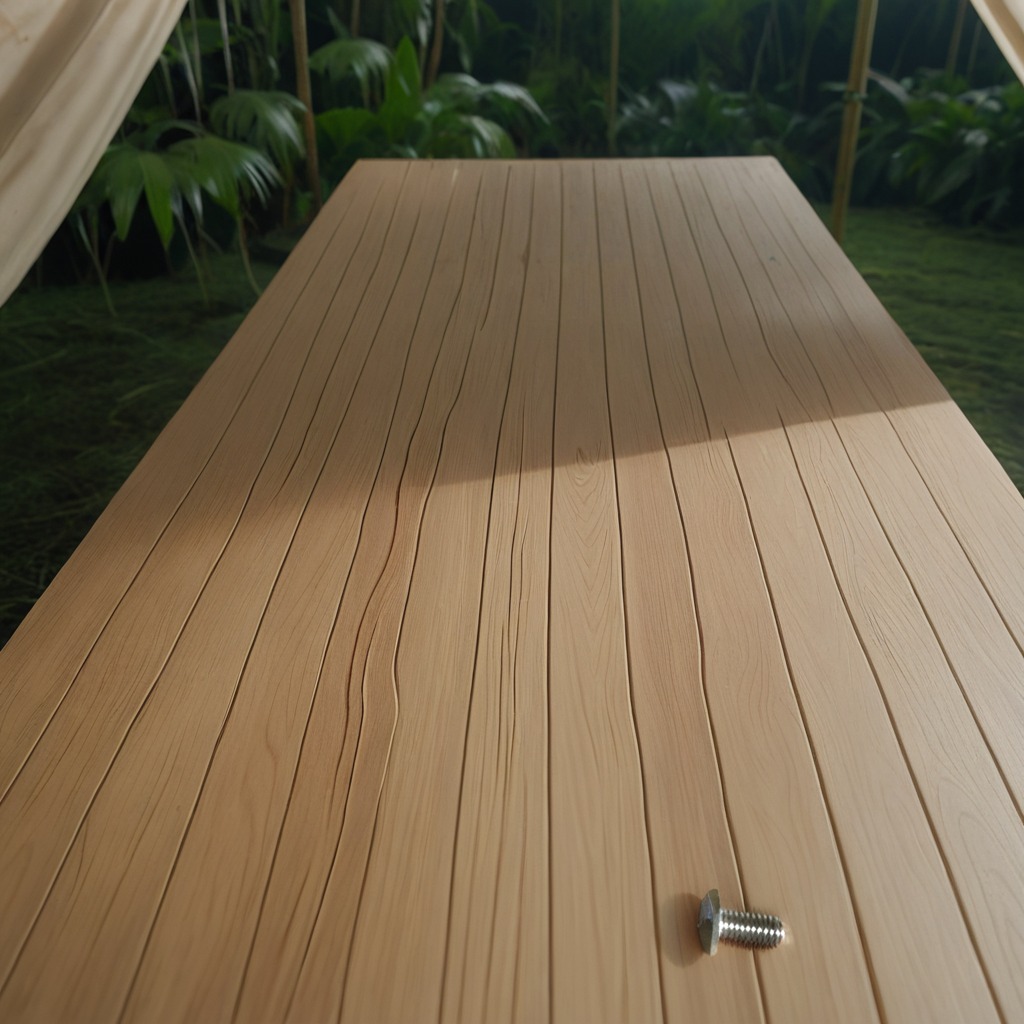
A metal screw is lying on a wooden table inside a jungle field workshop tent.